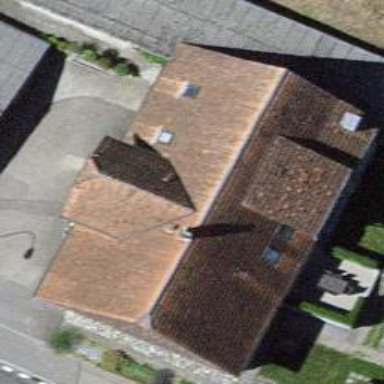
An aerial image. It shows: Simple and straightforward house.